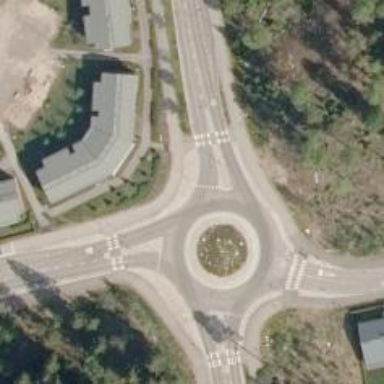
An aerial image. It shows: Roundabout at tertiary road junction.